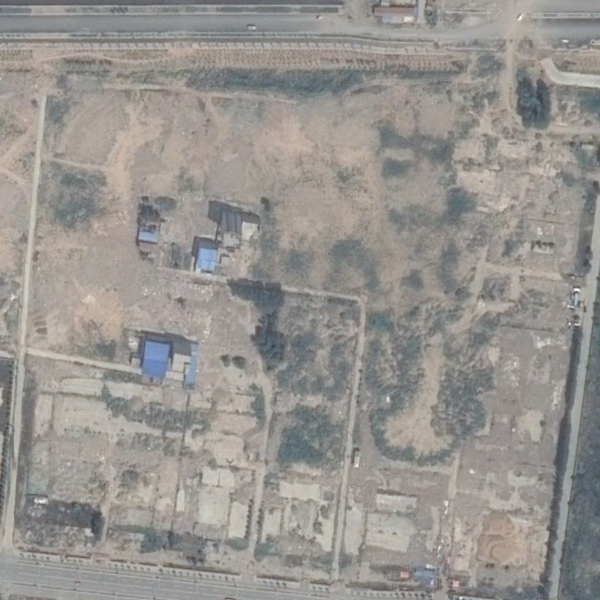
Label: BareLand